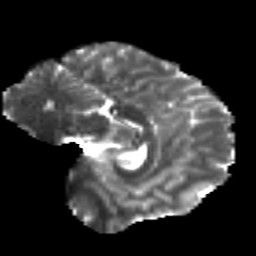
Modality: T2w
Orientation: sagittal
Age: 18
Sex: male
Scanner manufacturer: siemens
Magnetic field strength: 3 T
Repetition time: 8.8 s
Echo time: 0.085 s